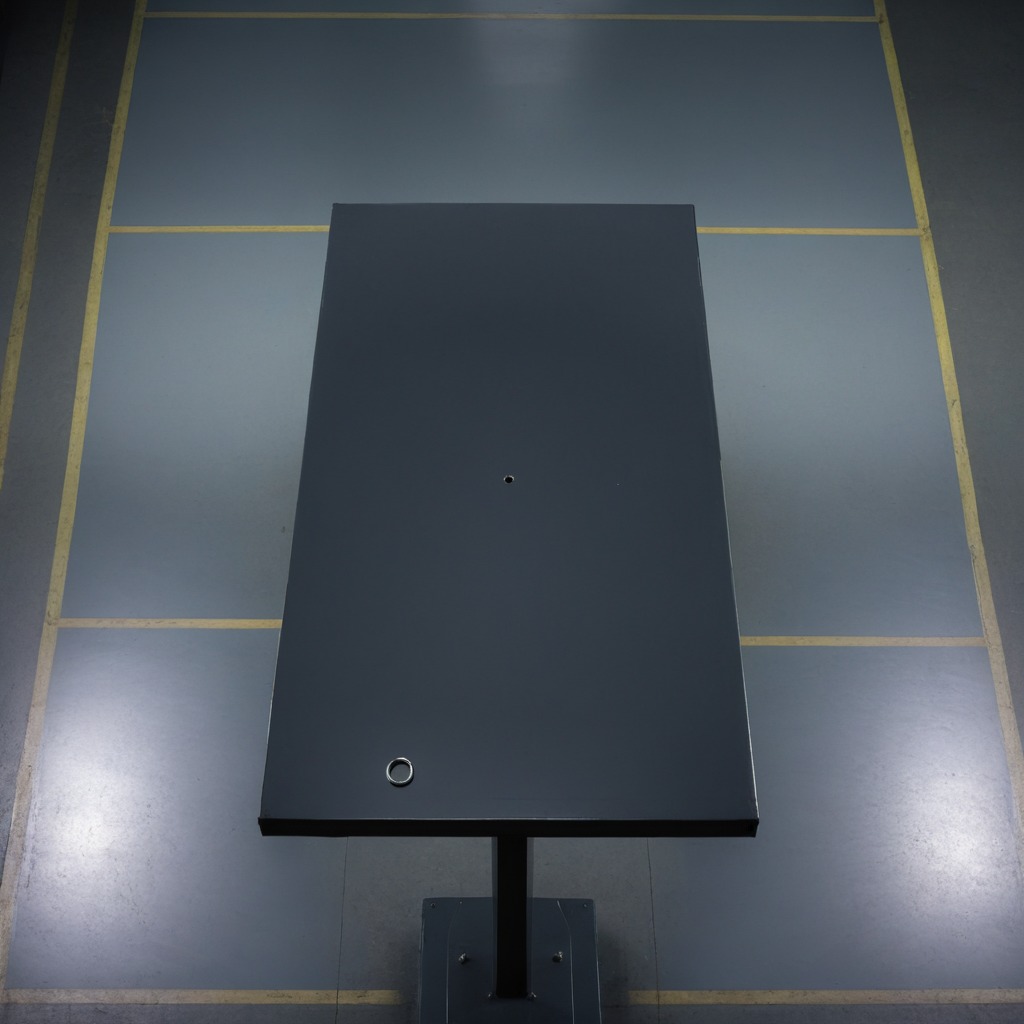
A flat metal washer is lying on the tabletop.